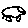
Label: car